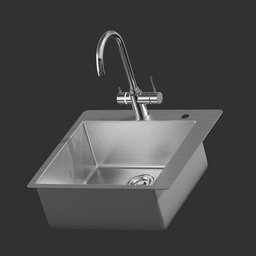
Label: appliances